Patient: sex M, age 35
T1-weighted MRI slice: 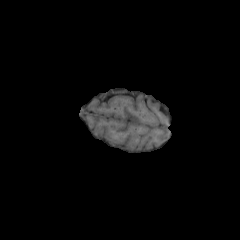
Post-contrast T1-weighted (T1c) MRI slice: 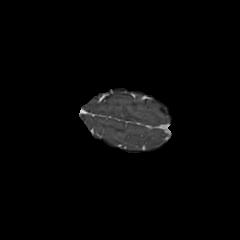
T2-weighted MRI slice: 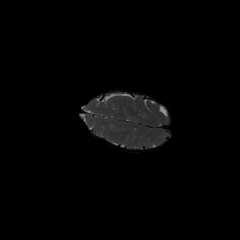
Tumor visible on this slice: yes
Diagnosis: Astrocytoma, IDH-wildtype
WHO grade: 2